Interaction volume radius: 5 \u00c5
Interaction volume height: 10 \u00c5
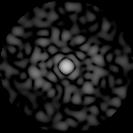
Disorder parameter: 0.8398